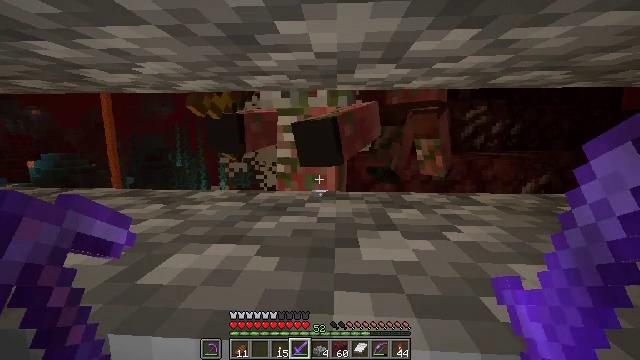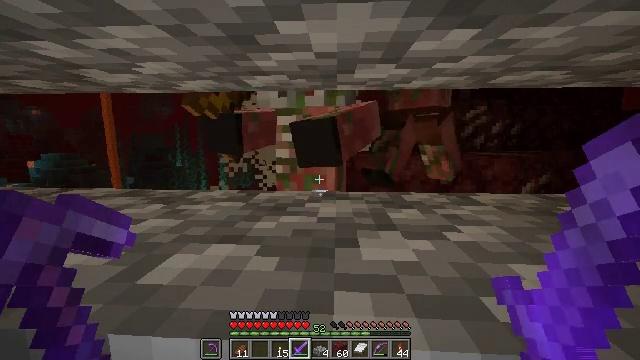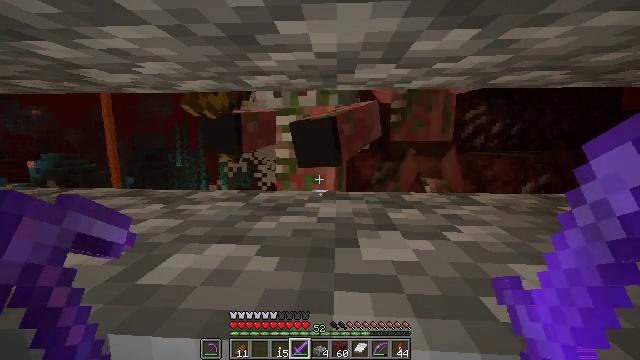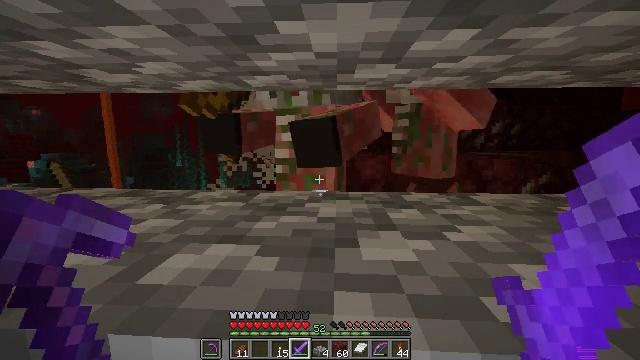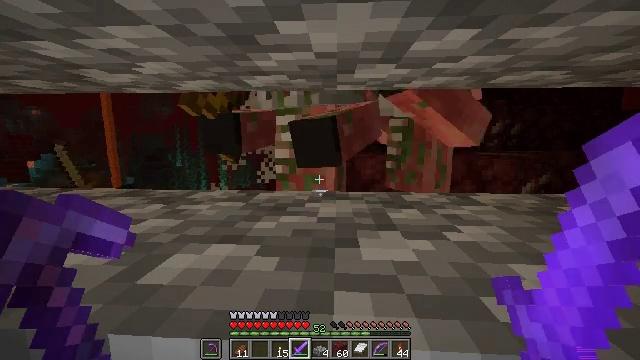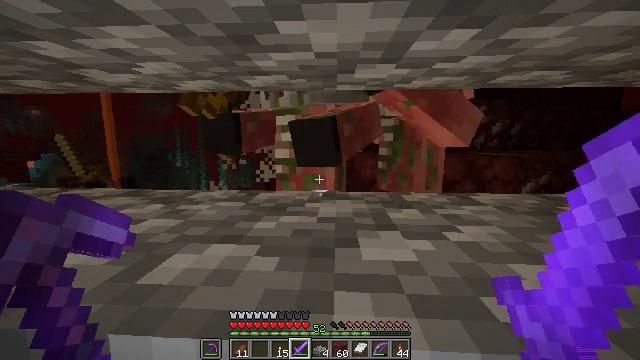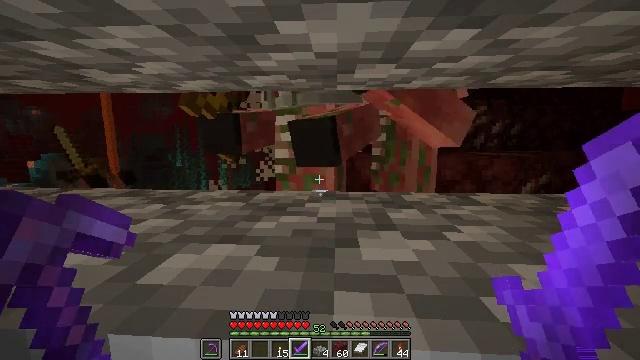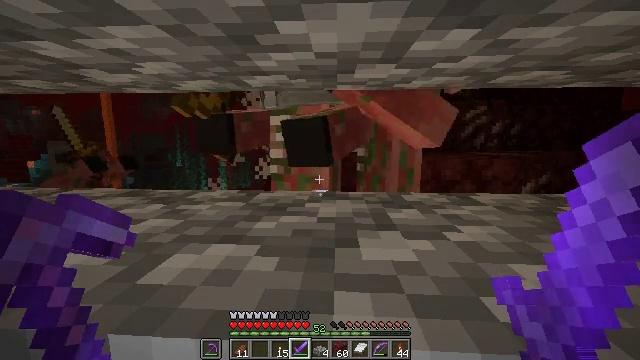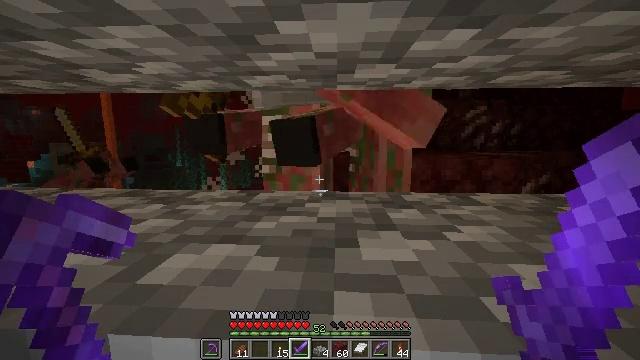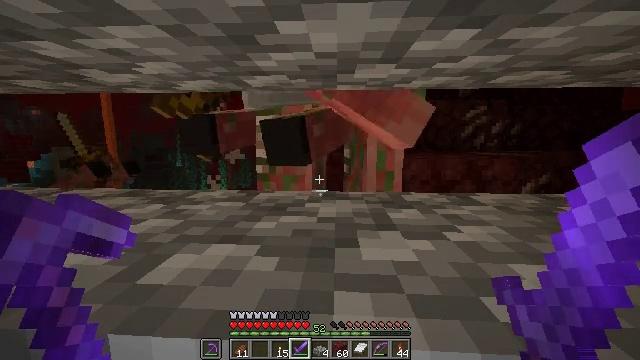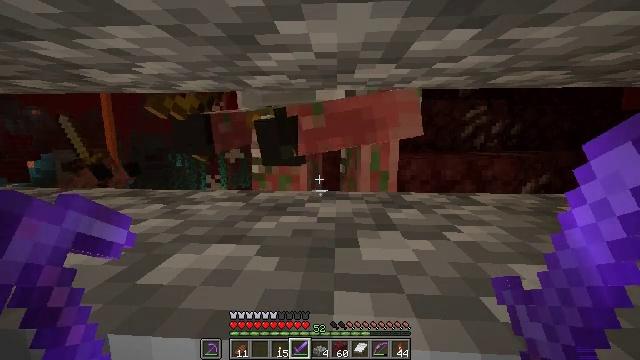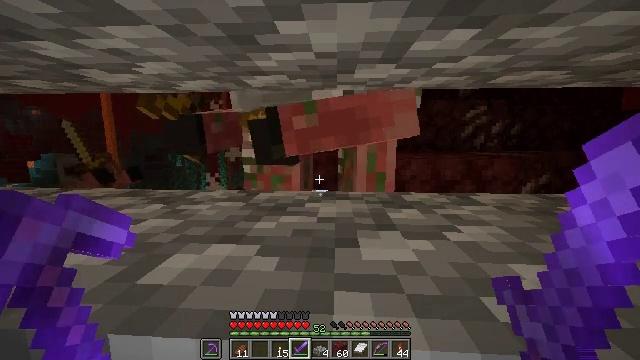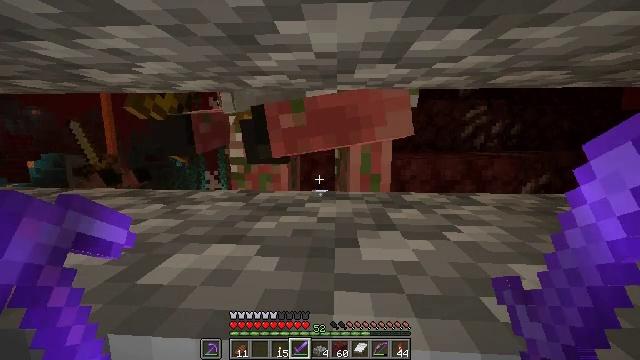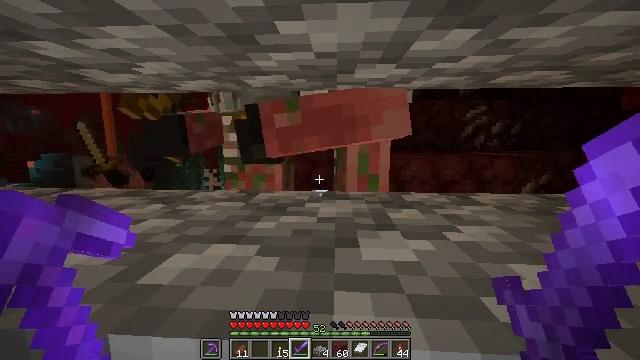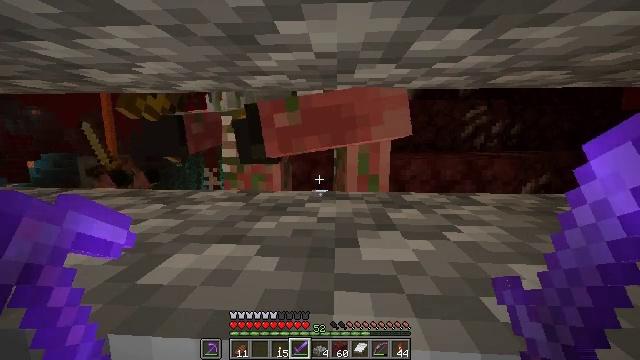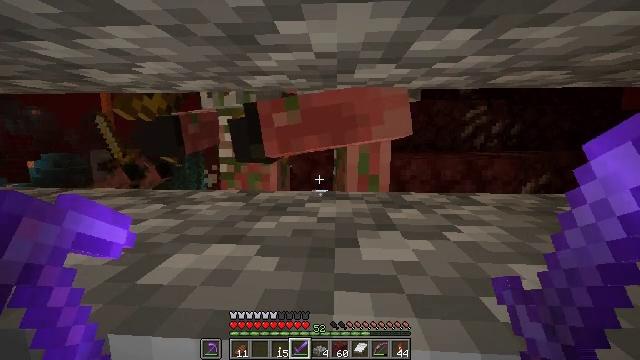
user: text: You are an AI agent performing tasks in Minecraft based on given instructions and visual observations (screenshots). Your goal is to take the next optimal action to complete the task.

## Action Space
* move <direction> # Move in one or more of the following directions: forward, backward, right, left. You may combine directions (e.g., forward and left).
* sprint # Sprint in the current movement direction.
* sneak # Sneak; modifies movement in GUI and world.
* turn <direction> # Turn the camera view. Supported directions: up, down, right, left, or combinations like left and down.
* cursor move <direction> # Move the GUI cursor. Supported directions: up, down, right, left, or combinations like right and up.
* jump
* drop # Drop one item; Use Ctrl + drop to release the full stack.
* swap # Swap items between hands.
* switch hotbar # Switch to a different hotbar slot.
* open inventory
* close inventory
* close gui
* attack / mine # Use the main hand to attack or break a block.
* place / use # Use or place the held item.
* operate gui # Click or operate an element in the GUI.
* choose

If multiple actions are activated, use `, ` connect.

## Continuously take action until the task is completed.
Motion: motion action
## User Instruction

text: Combat the zombified piglin.
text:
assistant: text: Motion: no_op
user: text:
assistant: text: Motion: no_op
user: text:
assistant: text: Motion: no_op
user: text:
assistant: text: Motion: no_op
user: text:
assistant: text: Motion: no_op
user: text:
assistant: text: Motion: no_op
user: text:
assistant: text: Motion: no_op
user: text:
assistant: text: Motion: no_op
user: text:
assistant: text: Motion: no_op
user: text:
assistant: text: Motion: no_op
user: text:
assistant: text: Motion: no_op
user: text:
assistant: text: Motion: no_op
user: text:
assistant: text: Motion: no_op
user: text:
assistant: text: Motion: no_op
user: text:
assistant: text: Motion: no_op
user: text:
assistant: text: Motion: no_op
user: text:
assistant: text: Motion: no_op
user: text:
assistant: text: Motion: no_op
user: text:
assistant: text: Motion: no_op
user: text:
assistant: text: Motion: no_op
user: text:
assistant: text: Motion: no_op
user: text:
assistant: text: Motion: no_op
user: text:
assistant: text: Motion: no_op
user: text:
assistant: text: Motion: no_op
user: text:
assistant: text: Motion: no_op
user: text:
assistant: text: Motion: no_op
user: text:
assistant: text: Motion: no_op
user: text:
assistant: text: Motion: no_op
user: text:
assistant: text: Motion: no_op
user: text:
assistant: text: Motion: no_op